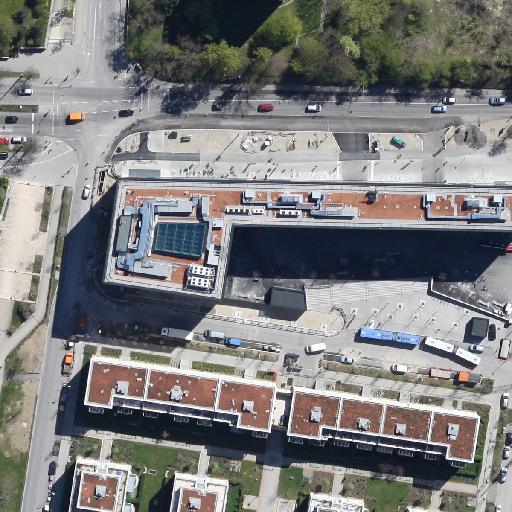
Referring expression: light-duty vehicle in the parking area